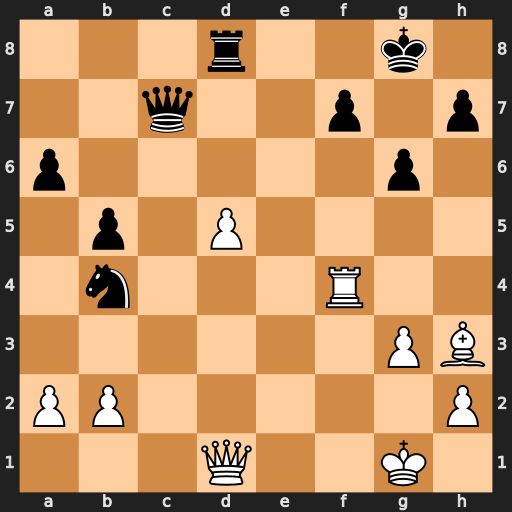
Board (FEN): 3r2k1/2q2p1p/p5p1/1p1P4/1n3R2/6PB/PP5P/3Q2K1
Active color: w
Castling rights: -
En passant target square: -
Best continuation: Rxb4 Qc5+ Qd4 Rxd5 Qxc5